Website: lowes
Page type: payment
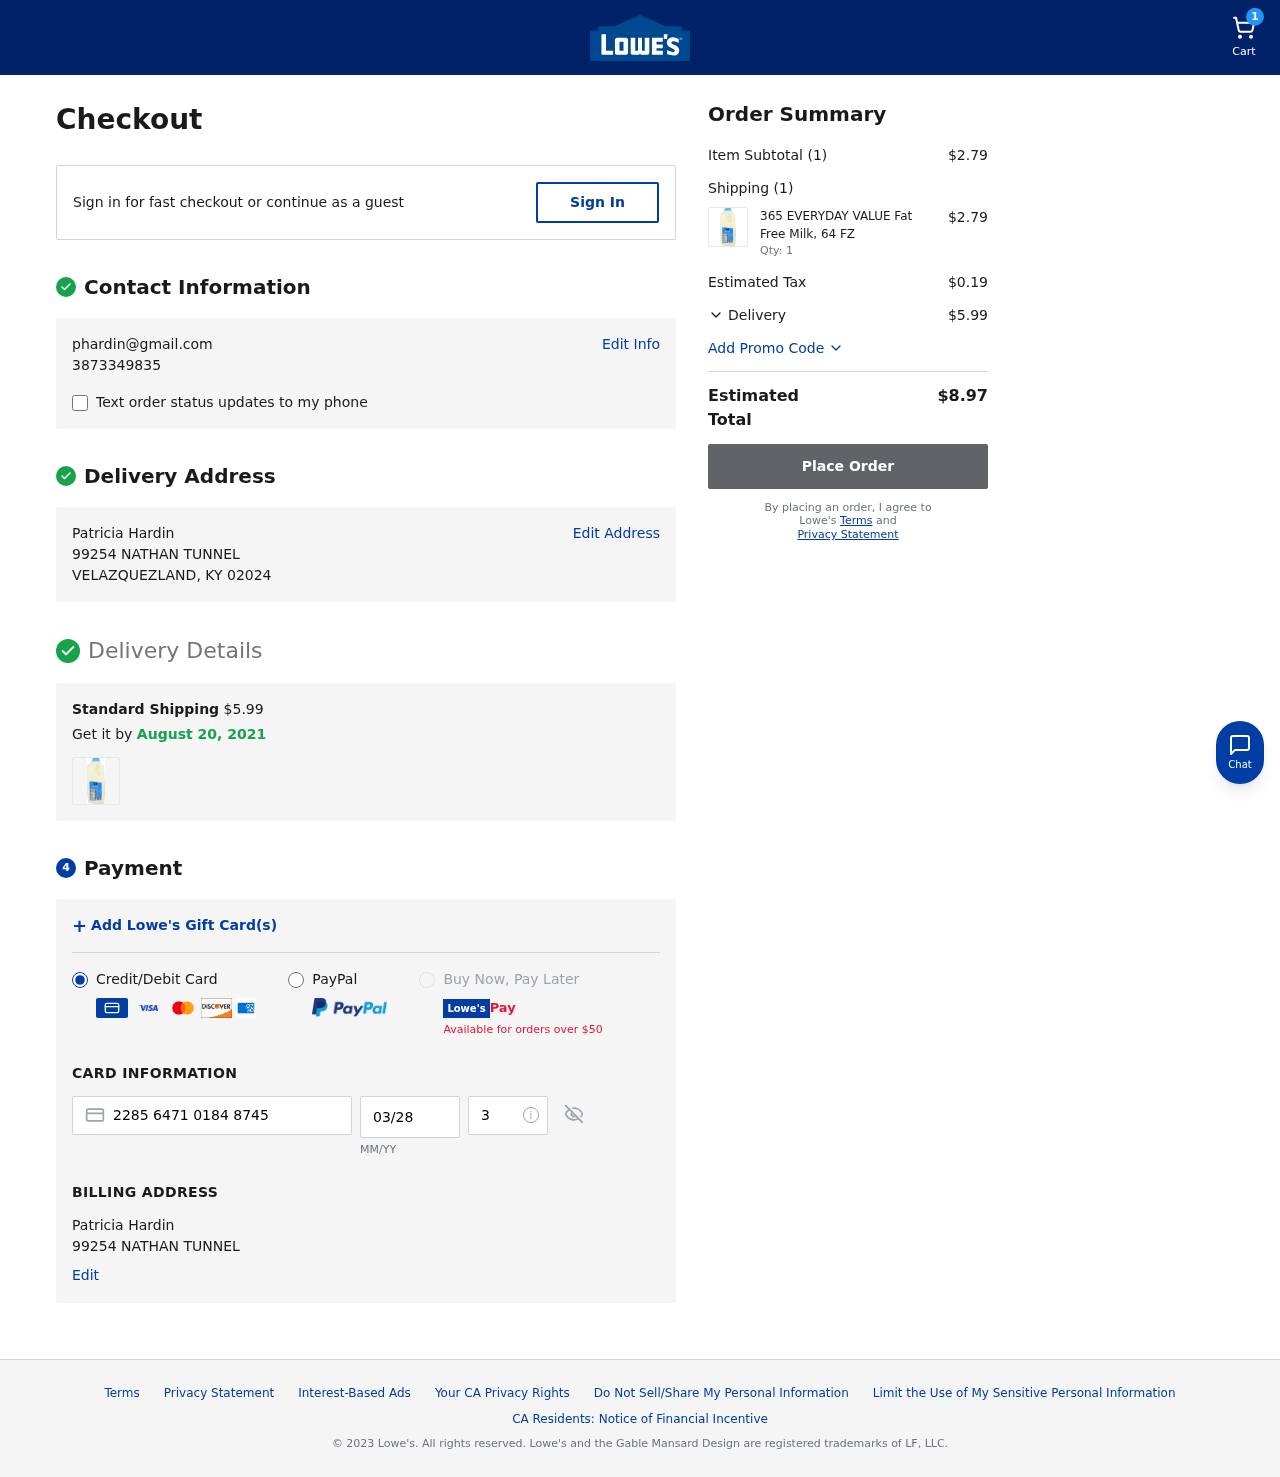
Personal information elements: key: PII_CARD_CVV
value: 362
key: PII_CARD_EXPIRY
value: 03/28
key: PII_CARD_NUMBER
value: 2285 6471 0184 8745
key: PII_EMAIL
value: phardin@gmail.com
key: PII_FULLNAME
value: Patricia Hardin
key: PII_FULLNAME2
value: Patricia Hardin
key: PII_PHONE
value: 3873349835
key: PII_STREET
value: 99254 NATHAN TUNNEL
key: PII_STREET2
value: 99254 NATHAN TUNNEL
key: PII_CITY_STATE_ZIP
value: VELAZQUEZLAND, KY 02024
Product elements: key: PRODUCT1_NAME
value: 365 EVERYDAY VALUE Fat Free Milk, 64 FZ
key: PRODUCT1_PRICE
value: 2.79
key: PRODUCT1_QUANTITY
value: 1
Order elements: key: ORDER_NUM_ITEMS
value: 1
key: ORDER_SHIPPING_COST
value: $5.99
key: ORDER_DELIVERY_DATE
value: August 20, 2021
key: ORDER_SUBTOTAL
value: $2.79
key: ORDER_NUM_ITEMS2
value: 1
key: ORDER_TAX
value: $0.19
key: ORDER_SHIPPING_COST2
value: $5.99
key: ORDER_TOTAL
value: $8.97